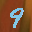
Label: 9